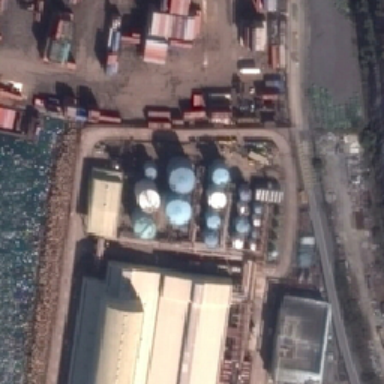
The factory was built by the sea .